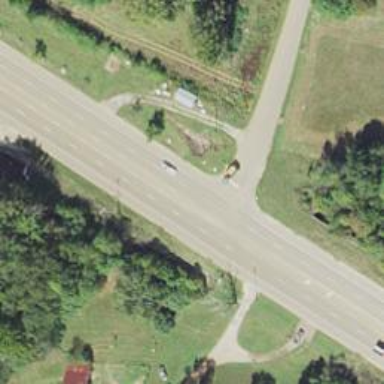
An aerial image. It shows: Asphalt road classified as trunk highway.